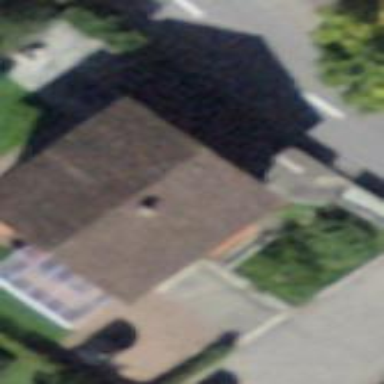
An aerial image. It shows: Detached building.